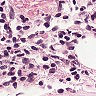
Metastatic tissue present: no